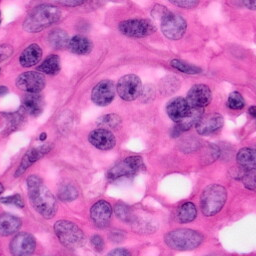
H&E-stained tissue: Pancreatic